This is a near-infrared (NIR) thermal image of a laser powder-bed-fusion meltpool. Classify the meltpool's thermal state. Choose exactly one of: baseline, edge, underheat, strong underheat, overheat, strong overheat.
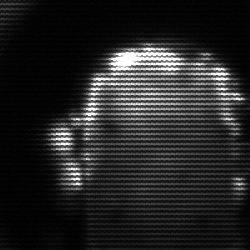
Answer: baseline